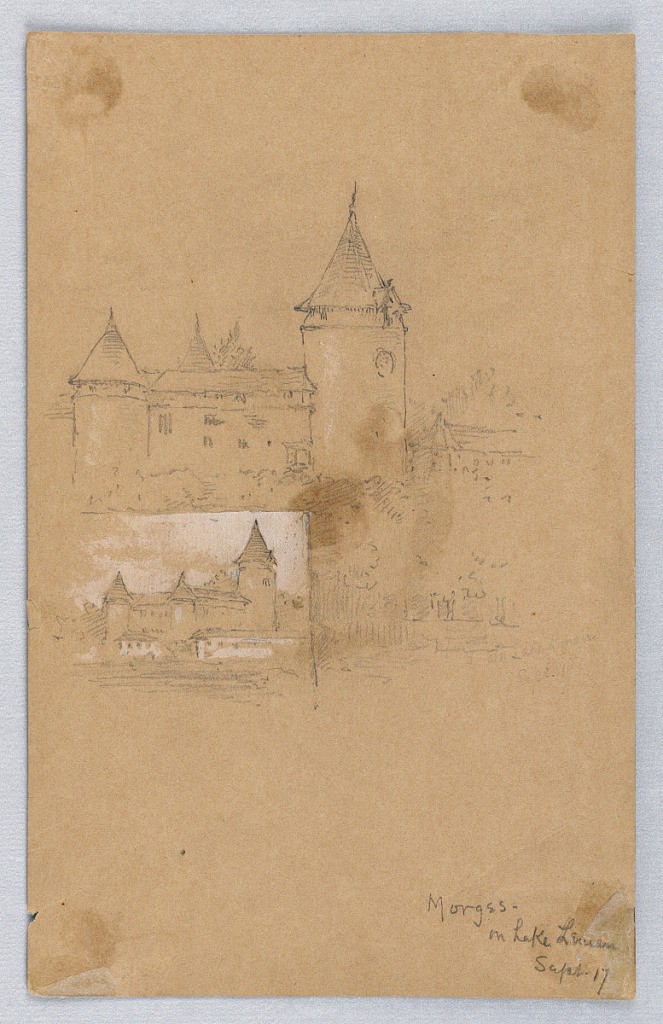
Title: Two Sketches of Morges, Lake Geneva
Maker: Arnold William Brunner, American, 1857–1925
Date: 1883
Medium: Graphite and white heightening on brown paper
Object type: Drawing
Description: Sketch of château, with inset, lower left, from a greater distance.